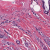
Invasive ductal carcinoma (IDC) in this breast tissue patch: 1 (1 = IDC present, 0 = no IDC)